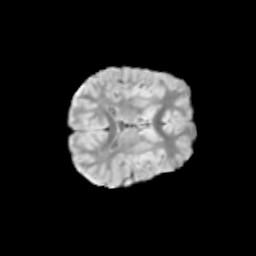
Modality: T2w
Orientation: axial
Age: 10
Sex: female
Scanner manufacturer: siemens
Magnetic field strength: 3 T
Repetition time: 3.8 s
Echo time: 0.07 s